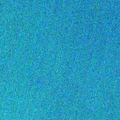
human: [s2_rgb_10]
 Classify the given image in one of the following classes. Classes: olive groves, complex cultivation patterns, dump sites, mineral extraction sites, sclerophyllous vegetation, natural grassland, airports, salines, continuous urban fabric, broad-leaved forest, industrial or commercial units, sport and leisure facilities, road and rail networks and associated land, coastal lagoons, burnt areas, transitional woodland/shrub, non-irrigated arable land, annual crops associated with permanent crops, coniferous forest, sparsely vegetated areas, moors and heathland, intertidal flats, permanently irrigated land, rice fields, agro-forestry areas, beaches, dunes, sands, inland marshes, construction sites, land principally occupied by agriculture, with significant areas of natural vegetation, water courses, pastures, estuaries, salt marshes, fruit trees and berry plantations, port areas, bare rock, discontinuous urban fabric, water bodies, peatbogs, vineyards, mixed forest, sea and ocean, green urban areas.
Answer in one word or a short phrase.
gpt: sea and ocean